Platform: macOS
Application: Arc Browser
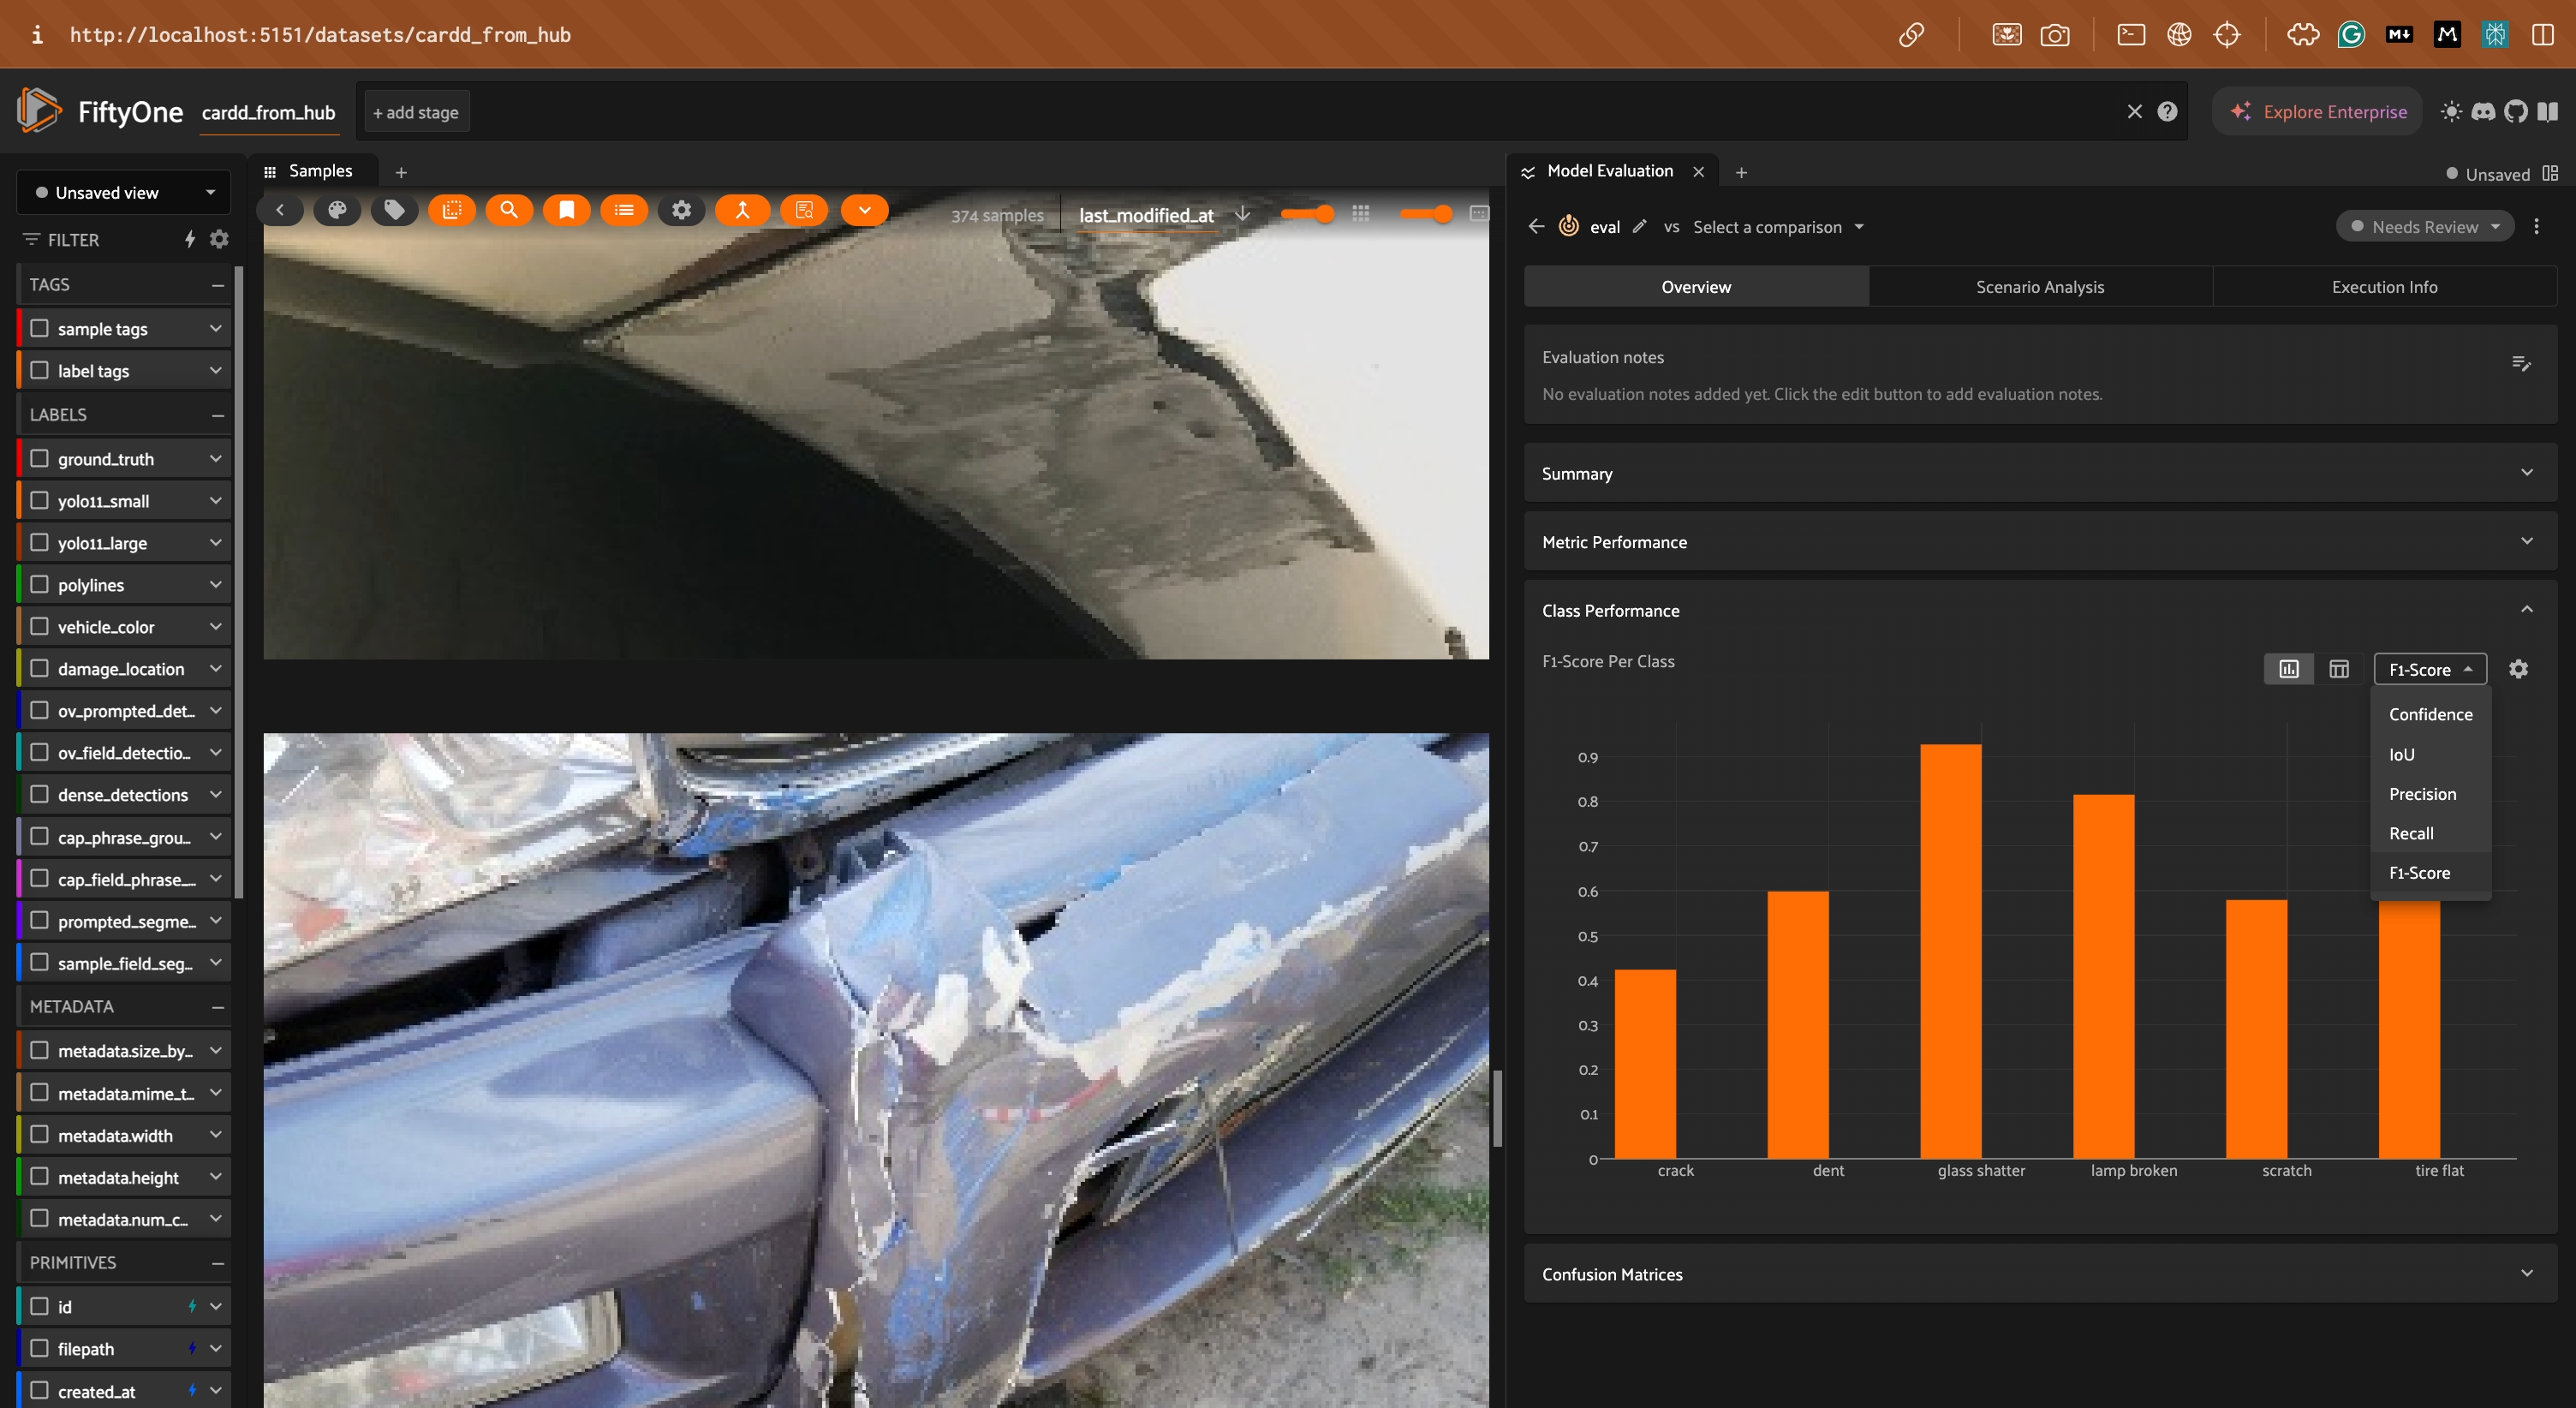
task_description: Hide the sidebar
action_type: click
steps_since_start: 1

task_description: Close the model evaluation panel
action_type: click
element_info: Icon
steps_since_start: 1

task_description: Navigate to model evaluation panel home page
action_type: click
element_info: Icon
steps_since_start: 1

action_type: click
steps_since_start: 1

task_description: Open the model performance metric menu in the per class model performance card
action_type: click
element_info: Menu Item
steps_since_start: 1

task_description: Open review status menu
action_type: click
element_info: Menu Item
steps_since_start: 1

task_description: Switch to Scenario Analysis tab in Model Evaluation Panel
action_type: click
element_info: Menu Item
steps_since_start: 1

task_description: Switch to Execution Info tab in the Model Evaluation panel
action_type: click
element_info: Menu Item
steps_since_start: 1

task_description: Add evaluation notes in model evaluation panel
action_type: click
element_info: Icon
steps_since_start: 1

task_description: Expand the summary card in the Model Evaluation panel
action_type: click
element_info: Menu Item
steps_since_start: 1

task_description: Open the model performance metric menu in the per class model performance card
action_type: click
element_info: Menu Item
steps_since_start: 1

task_description: Minimize the per class performance card in the model evaluation panel
action_type: click
element_info: Menu Item
steps_since_start: 1

task_description: Expand the confusion matrix card in the model evaluation panel
action_type: click
element_info: Menu Item
steps_since_start: 1

task_description: Open the settings menu in the the per class performance card of the model evaluation panel
action_type: click
element_info: Icon
steps_since_start: 1

task_description: Load per class performance for the Confidence metric
action_type: select
element_info: Menu Item
steps_since_start: 1

task_description: Load per class performance for the IoU metric
action_type: select
element_info: Menu Item
steps_since_start: 1

task_description: Load per class performance for the Precision metric
action_type: select
element_info: Menu Item
steps_since_start: 1

task_description: Load per class performance for the Recall metric
action_type: select
element_info: Menu Item
steps_since_start: 1

task_description: Load per class performance for the F1-Score metric
action_type: select
element_info: Menu Item
steps_since_start: 1